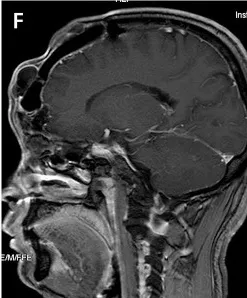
(A-F) All the MRI sequences depicted the lesions' low signals.
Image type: radiology (mri)